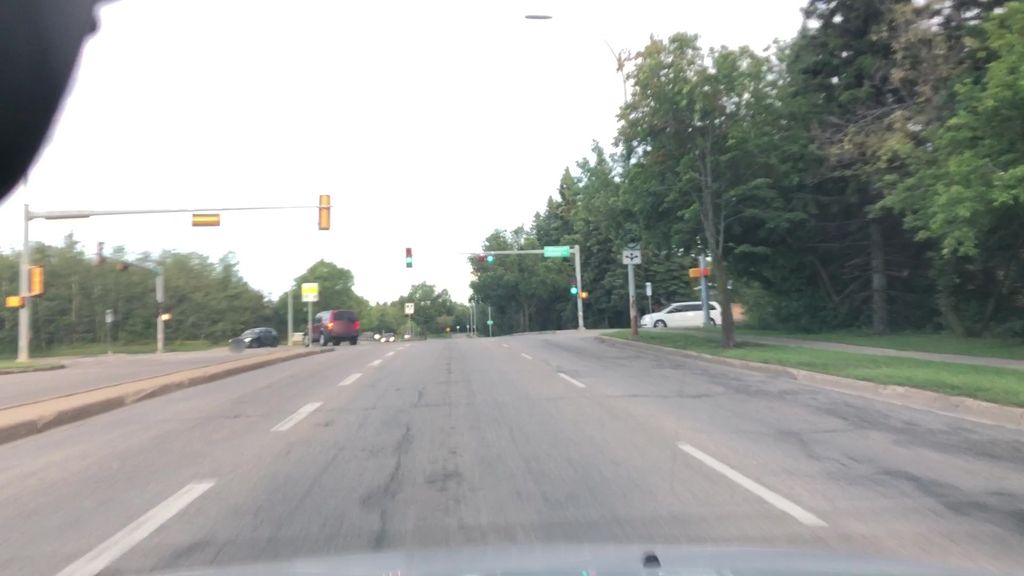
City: edmonton